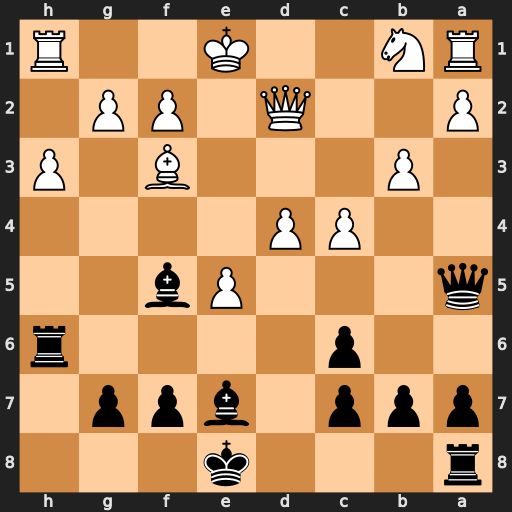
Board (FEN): r3k3/ppp1bpp1/2p4r/q3Pb2/2PP4/1P3B1P/P2Q1PP1/RN2K2R
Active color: b
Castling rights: KQq
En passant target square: -
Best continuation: Bb4 Qxb4 Qxb4+